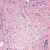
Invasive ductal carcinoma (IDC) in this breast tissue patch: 1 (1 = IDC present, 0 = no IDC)